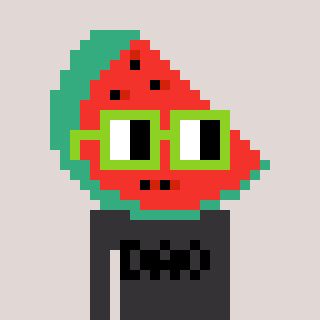
a pixel art character with square light green glasses, a watermelon-shaped head and a grayscale-colored body on a warm background